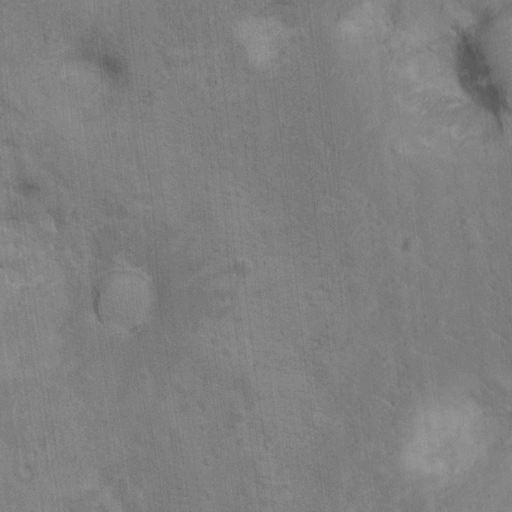
Objects detected: cone, cone, cone, cone, cone